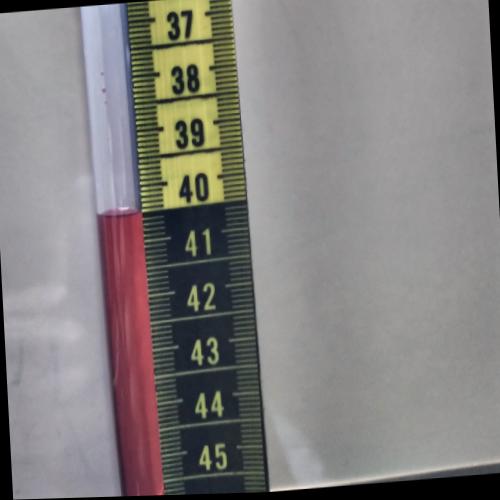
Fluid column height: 40.5 cm